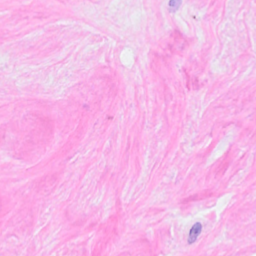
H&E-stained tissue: Breast